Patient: sex M, age 57
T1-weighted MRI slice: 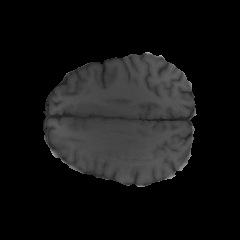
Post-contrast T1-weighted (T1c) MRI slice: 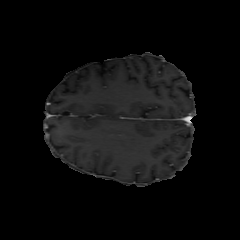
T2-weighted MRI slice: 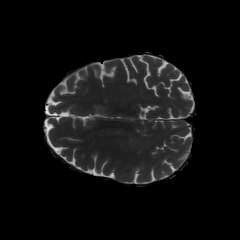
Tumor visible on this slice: no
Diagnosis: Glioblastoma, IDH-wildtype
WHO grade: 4